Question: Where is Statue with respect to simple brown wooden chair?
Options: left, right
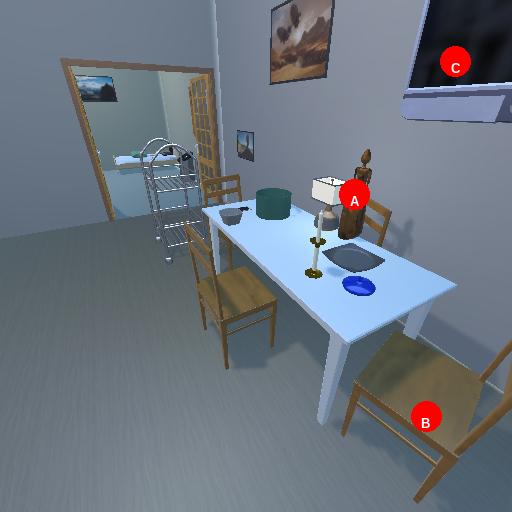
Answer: left